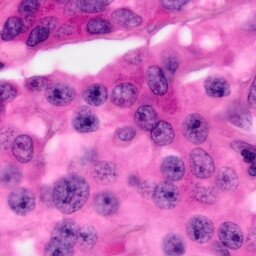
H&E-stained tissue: Pancreatic